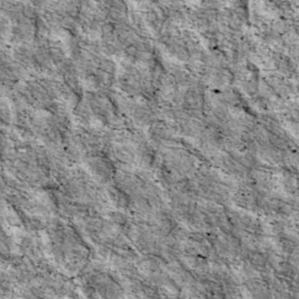
Label: non_frost